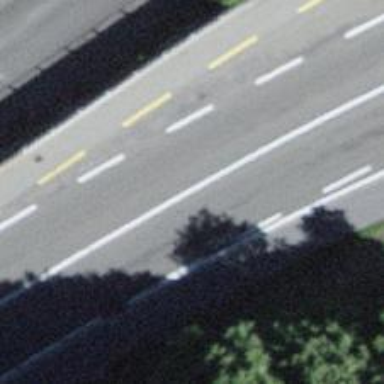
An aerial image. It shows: Asphalt road classified as primary highway.